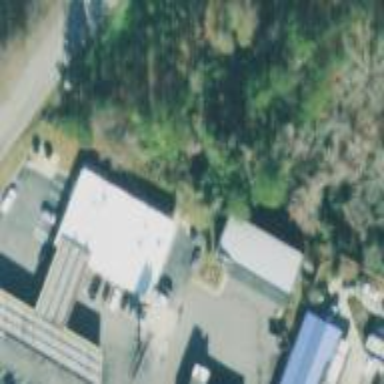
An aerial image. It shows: Fuel station.